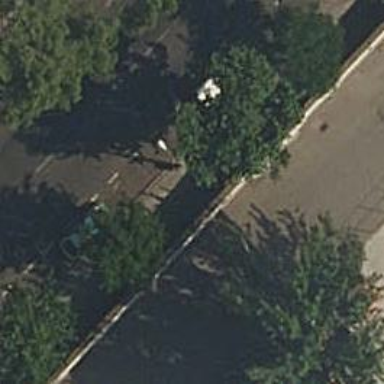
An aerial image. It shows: Bicycle parking area with stands available.